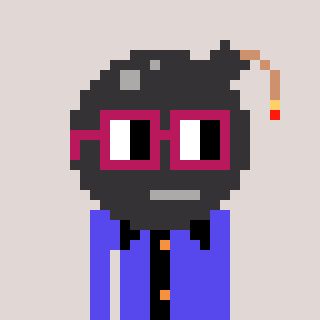
a pixel art character with square dark red glasses, a bomb-shaped head and a computerblue-colored body on a warm background